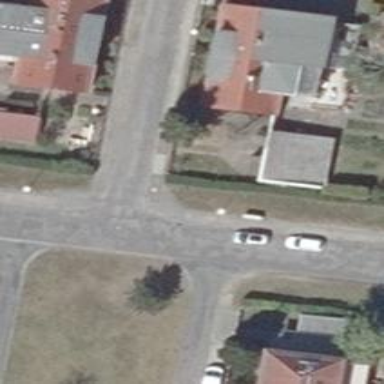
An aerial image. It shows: Residential road with asphalt surface. There is sidewalk on the left side with asphalt surface as well.